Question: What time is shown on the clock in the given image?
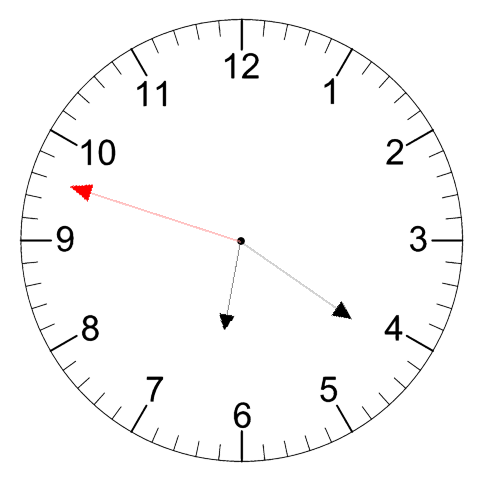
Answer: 06:20:48